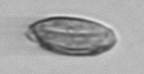
Label: Katodinium_or_Torodinium